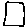
Label: square